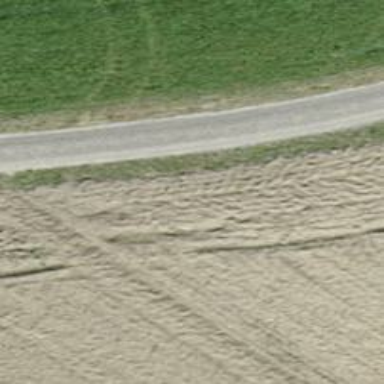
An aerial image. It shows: Track with grade 3 surface.